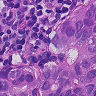
Metastatic tissue present: no